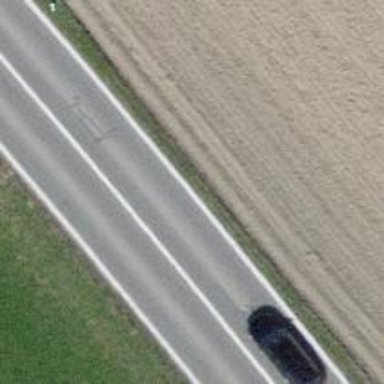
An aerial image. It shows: Primary highway.